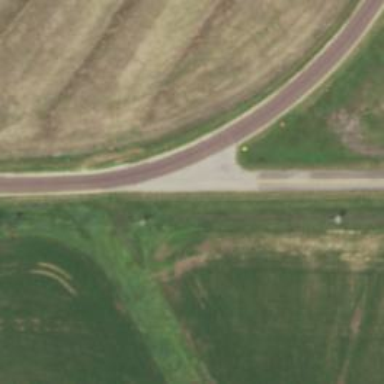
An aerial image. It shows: Road with stop sign.